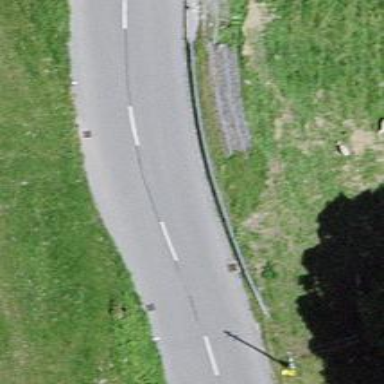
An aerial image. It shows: Tertiary road with asphalt surface.